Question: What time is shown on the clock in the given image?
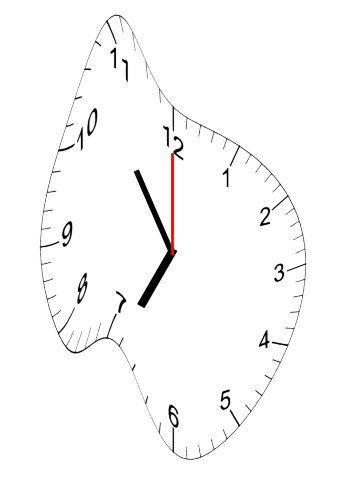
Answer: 06:54:00